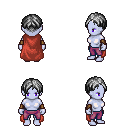
a pixel art fantasy rpg character, female body template, dark elf, purple skin, maroon cape, magenta pants, gray parted hairstyle, cloth bracers, four views (front, back, left, right), 2x2 character sprite sheet, small pixel art, hard edges, no anti-aliasing